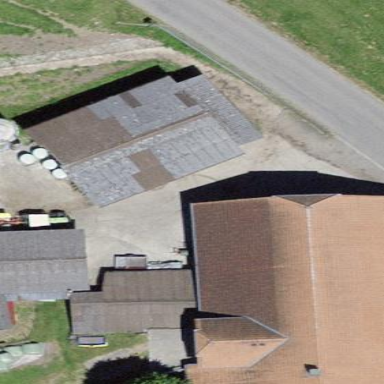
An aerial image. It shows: Farm building.